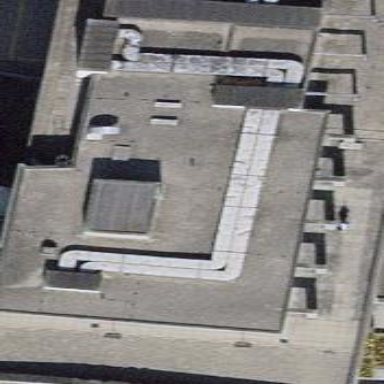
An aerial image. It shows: Hospital building.